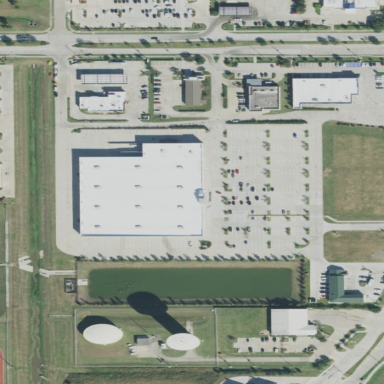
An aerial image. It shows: Building.